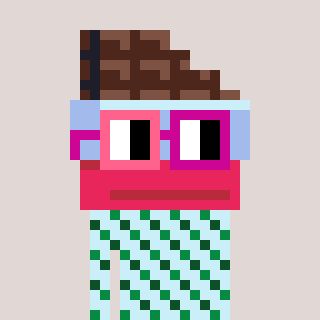
a pixel art character with square pink and red glasses, a chocolate-shaped head and a cold-colored body on a warm background